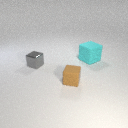
small gray metal cube to the left of small brown rubber cube